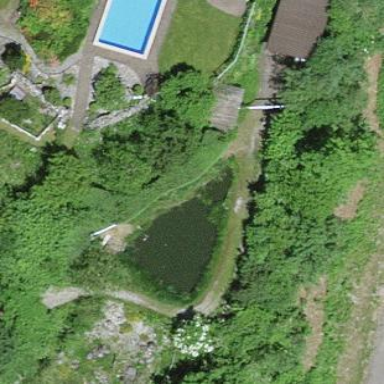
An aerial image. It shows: Serene pond surrounded by nature.